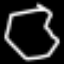
Label: octagon